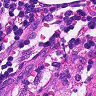
Metastatic tissue present: no